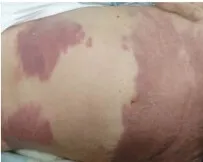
Representative images of the patient. (a) Skin metastases.
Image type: medical_photograph (skin_photograph)